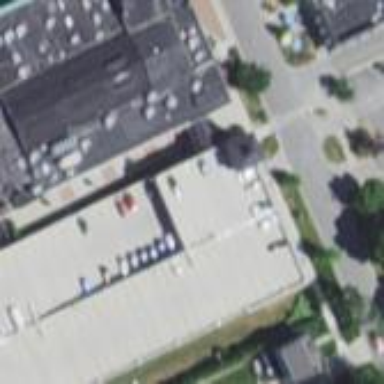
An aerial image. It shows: Multi-storey parking building.